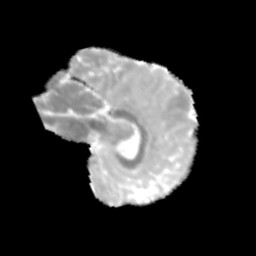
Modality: MD
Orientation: sagittal
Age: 9
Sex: male
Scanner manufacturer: siemens
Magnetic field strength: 3 T
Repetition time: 3.8 s
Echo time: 0.07 s